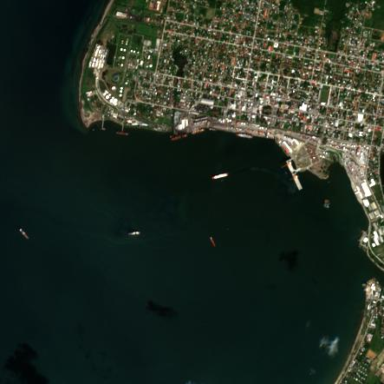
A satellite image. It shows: Harbour area with oil refinery.